Question: would you know why my red div (.block) is placed above the blue wrapper and not within? Also would expect the text to be within the red DIV as well. Thanks <URL>

HTML:
'''
<div class="wrapper blue-background ">
<div class="block width100">
<div class="block-left">
<h3>Block left </h3>
</div>
<!-- End DIV block-left -->
<div class="block-right">
<h1>block right</h1>
</div>
<!-- End DIV block-right -->
</div>
<!-- End DIV block width100 -->
</div>
<!-- End wrapper -->
'''
CSS:
'''
.wrapper {
position: relative;
display: block;
margin-right: auto;
margin-left: auto;
width: 980px;
overflow: hidden;
}
.block {
padding: 20px;
text-align: justify;
background-clip: border-box;
box-sizing: border-box;
-webkit-box-shadow: 0 1px 2px rgba(0, 0, 0, 0.1);
-moz-box-shadow: 0 1px 2px rgba(0, 0, 0, 0.1);
box-shadow: 0 1px 2px rgba(0, 0, 0, 0.1);
background: red;
}
.width100 {
width: 100%;
}
.top {
margin-top: 30px;
}
.blue-background {
background: #124191;
}
.block-left {
float: left;
box-sizing: border-box;
width: 50%;
}
.block-right {
float: right;
overflow: hidden;
box-sizing: border-box;
width: 50%;
}
'''
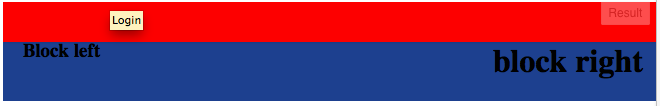
Answer: As far as i understand is you want the Red Block inside the Blue Block. if so
try this. set the padding-top:10px to Padding:10px
'''
.wrapper {
position: relative;
display: block;
margin-right: auto;
margin-left: auto;
width: 980px;
overflow: hidden;
padding: 10px;
}
'''
and if you want the text inside that do something like this or add another style for the "Block Right" text
'''
H1{
display: inline;
}
'''